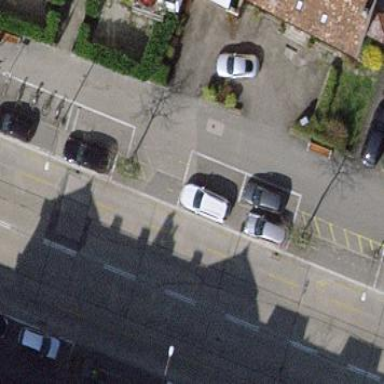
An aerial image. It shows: Parking available on the street side.